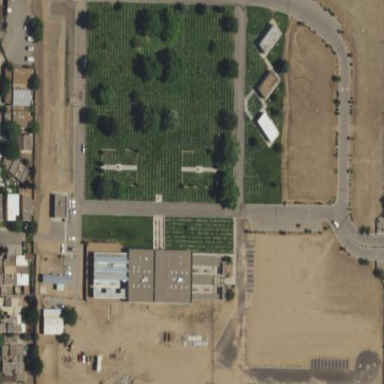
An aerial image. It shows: Cemetery.